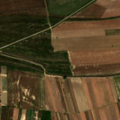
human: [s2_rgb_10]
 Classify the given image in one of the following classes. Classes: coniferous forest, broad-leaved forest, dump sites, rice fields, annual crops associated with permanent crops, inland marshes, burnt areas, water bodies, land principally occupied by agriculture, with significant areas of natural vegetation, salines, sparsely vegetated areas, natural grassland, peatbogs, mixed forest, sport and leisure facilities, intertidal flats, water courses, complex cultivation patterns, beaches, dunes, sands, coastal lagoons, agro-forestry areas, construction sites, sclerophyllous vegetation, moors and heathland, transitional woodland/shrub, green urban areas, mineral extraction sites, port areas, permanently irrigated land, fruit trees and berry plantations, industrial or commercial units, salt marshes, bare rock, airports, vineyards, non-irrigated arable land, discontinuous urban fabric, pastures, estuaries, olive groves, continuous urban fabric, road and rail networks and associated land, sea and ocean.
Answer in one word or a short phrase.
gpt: non-irrigated arable land, pastures